Interaction volume radius: 5 \u00c5
Interaction volume height: 30 \u00c5
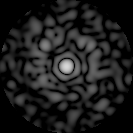
Disorder parameter: 0.7879